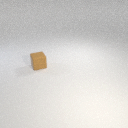
small brown rubber cube